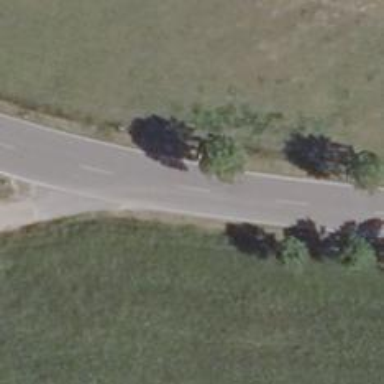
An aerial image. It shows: Asphalt road classified as tertiary.